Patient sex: M
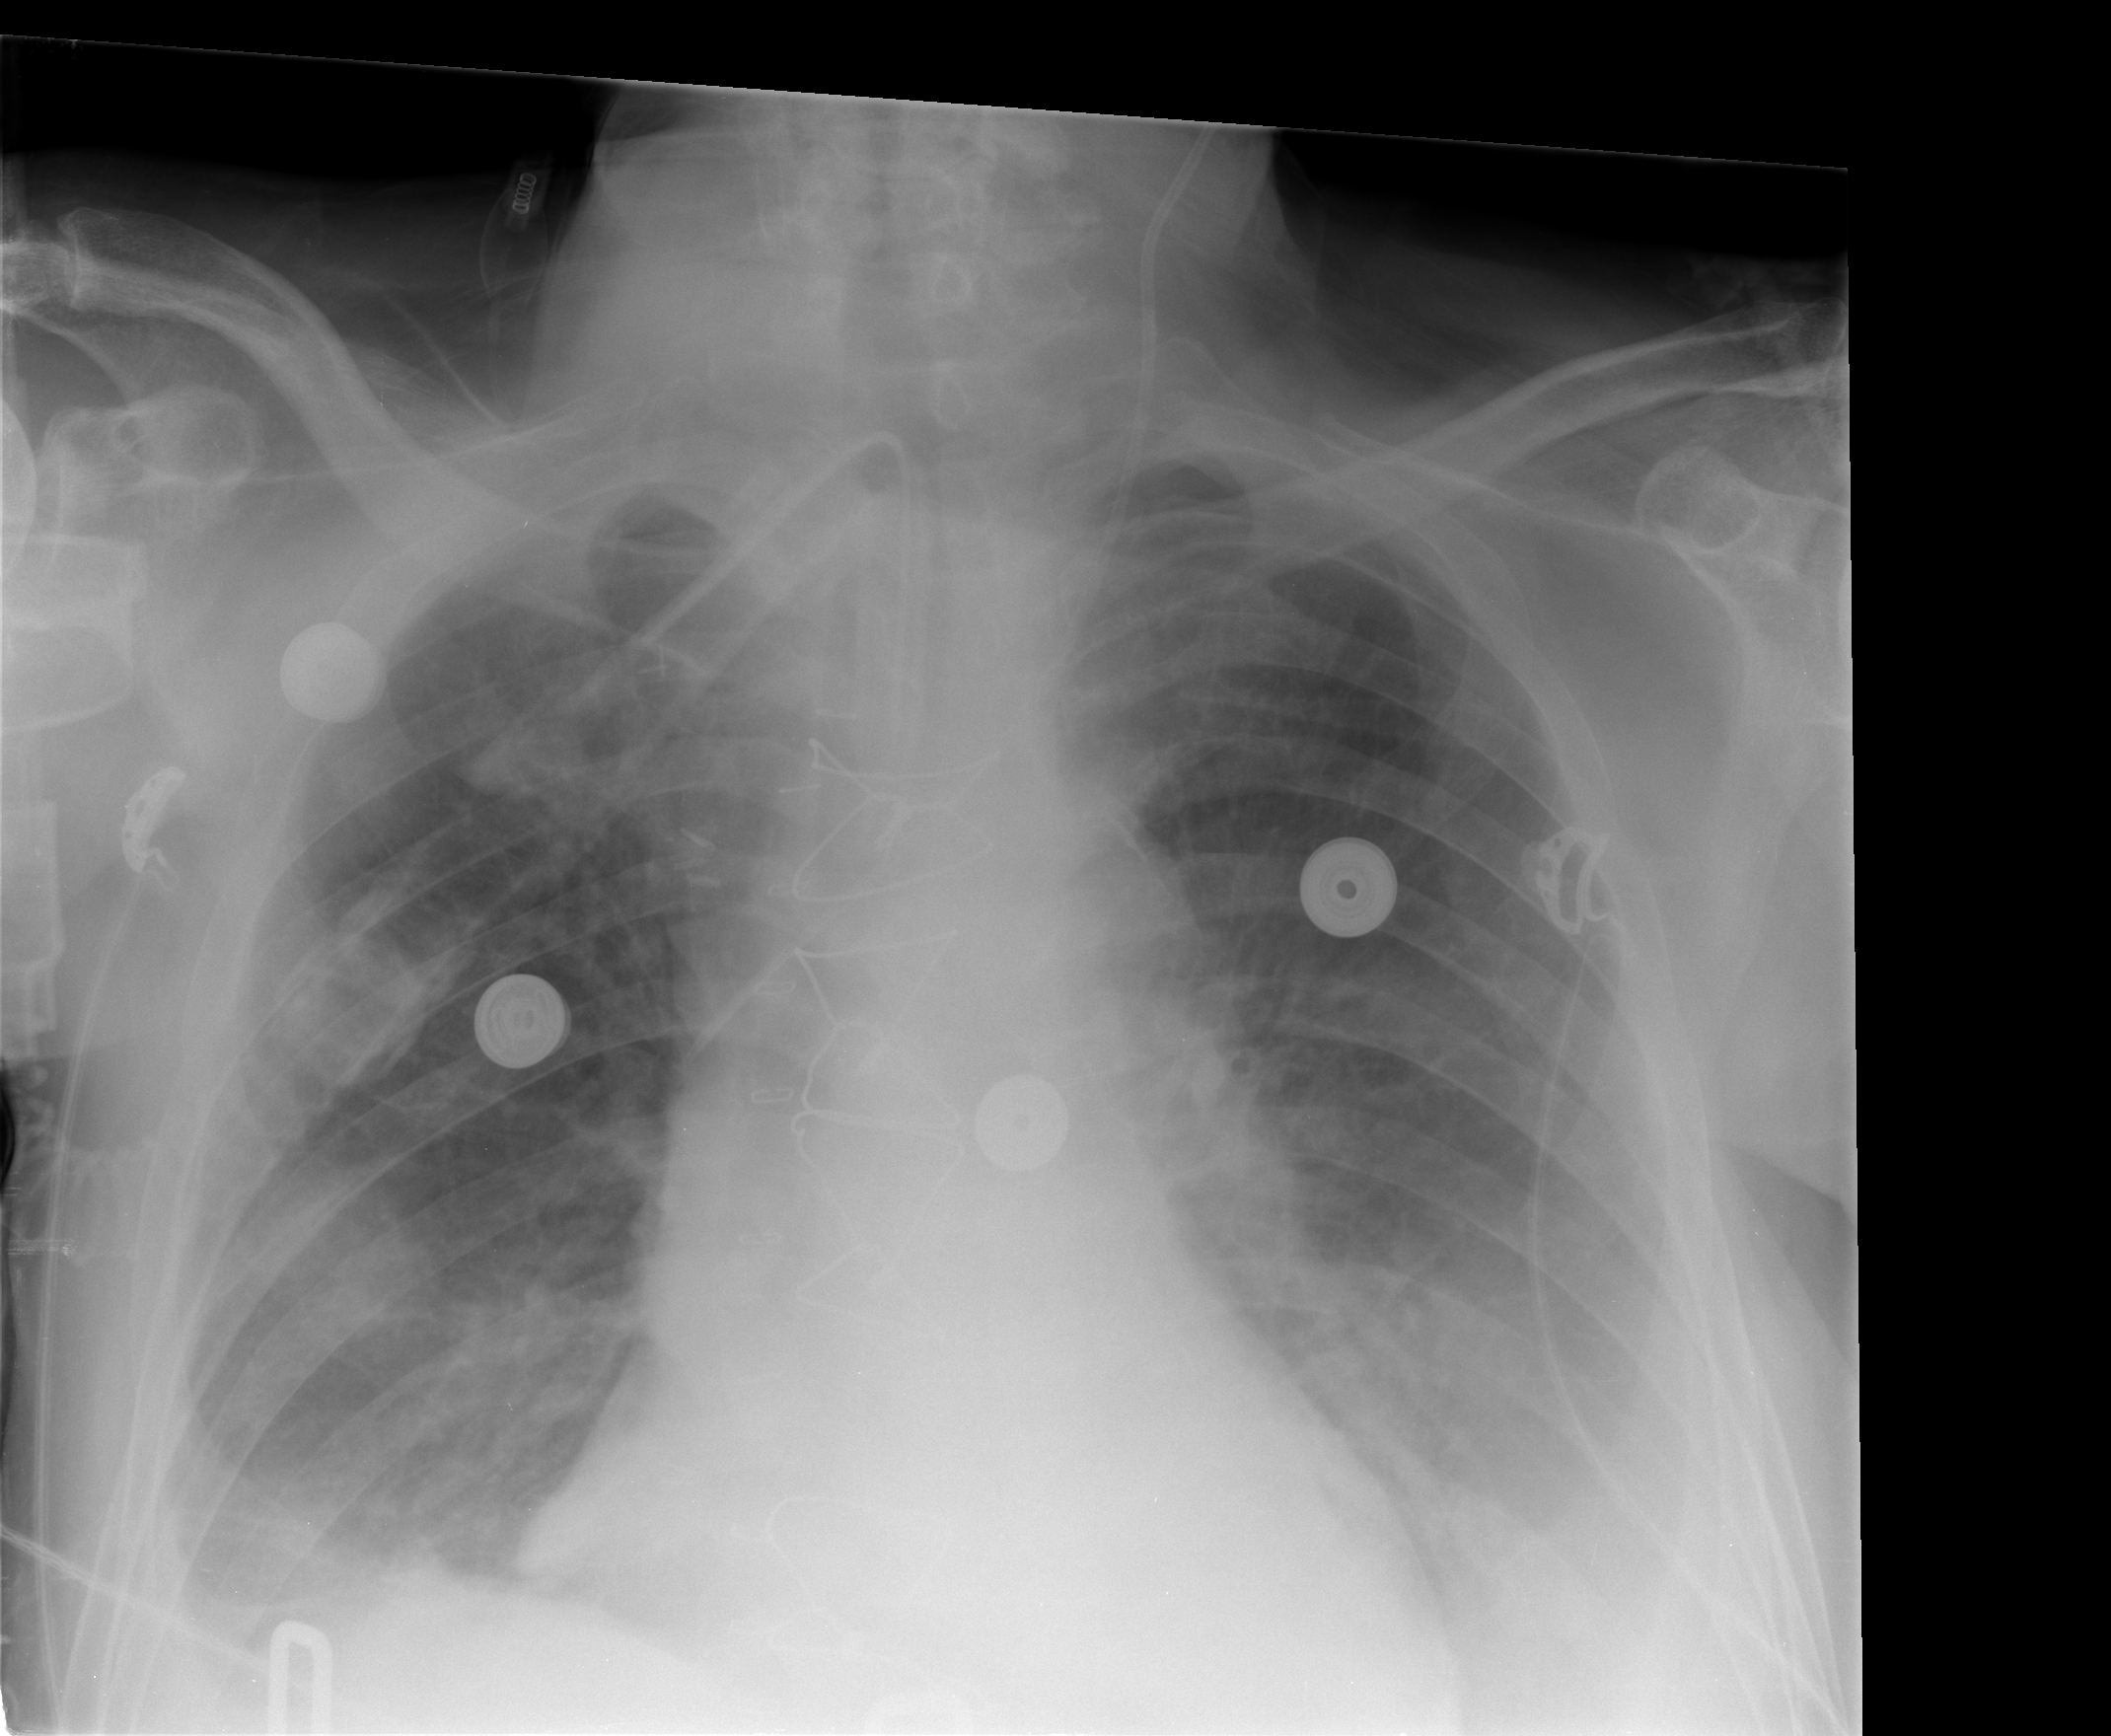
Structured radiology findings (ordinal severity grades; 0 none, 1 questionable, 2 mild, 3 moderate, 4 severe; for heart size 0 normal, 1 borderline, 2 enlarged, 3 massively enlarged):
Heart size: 0
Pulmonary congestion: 0
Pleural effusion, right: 2
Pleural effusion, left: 2
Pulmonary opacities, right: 0
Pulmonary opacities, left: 0
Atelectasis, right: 2
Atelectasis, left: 2